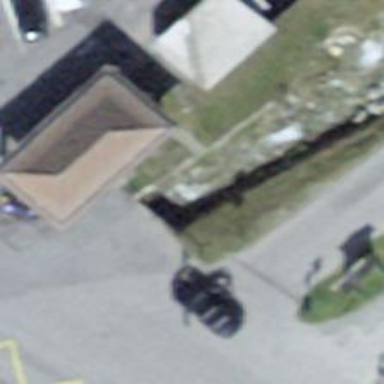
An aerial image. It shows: Fuel station building.